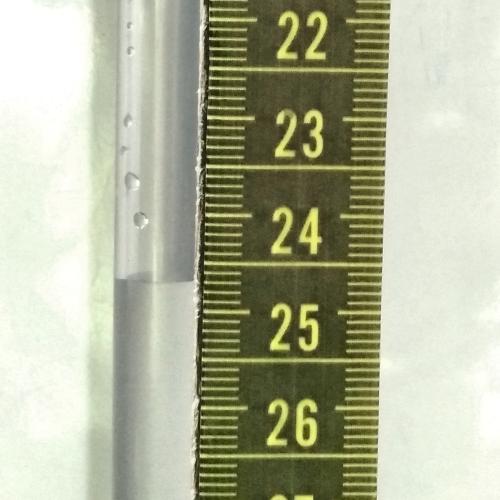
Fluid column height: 24.7 cm